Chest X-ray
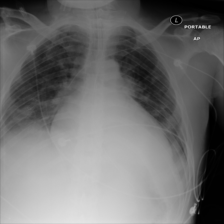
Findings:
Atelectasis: negative
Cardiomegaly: negative
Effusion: negative
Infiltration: positive
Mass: negative
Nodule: negative
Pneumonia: negative
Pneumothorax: negative
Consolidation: negative
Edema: negative
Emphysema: negative
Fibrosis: negative
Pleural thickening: negative
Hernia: negative